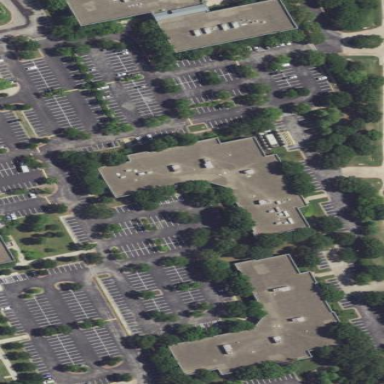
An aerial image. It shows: Office building.